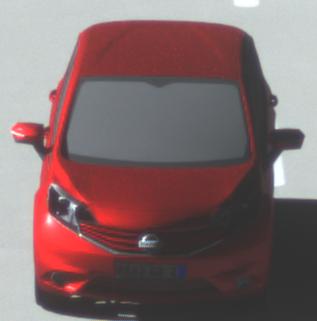
Make: Nissan
Model: Note 1.2
Detailed model: Note (E12) (10/13 - 12/16)
Model produced from: 2013/10
Model produced until: 2015/09
Doors: 5
Color: red
Road condition: dry road
Daytime: morning or afternoon
Contrast: high contrast